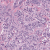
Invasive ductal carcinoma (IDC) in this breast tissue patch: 1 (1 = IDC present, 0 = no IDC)